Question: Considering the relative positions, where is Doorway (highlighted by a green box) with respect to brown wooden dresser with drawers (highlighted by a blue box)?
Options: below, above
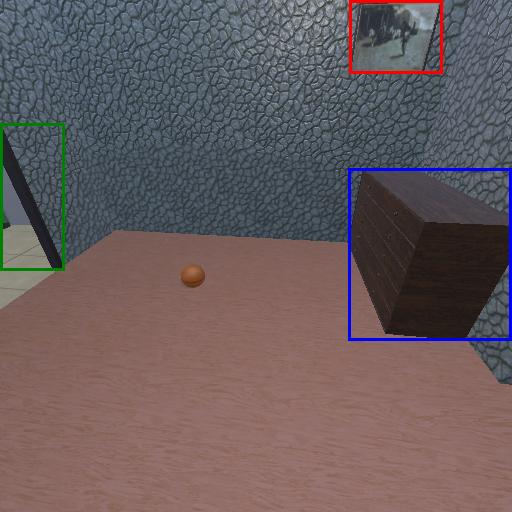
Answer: below